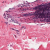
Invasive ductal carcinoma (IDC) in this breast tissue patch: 0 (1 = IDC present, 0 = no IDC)